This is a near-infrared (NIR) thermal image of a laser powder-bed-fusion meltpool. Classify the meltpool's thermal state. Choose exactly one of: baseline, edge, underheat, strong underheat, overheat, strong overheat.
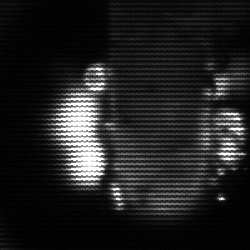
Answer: strong underheat